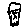
Label: circle